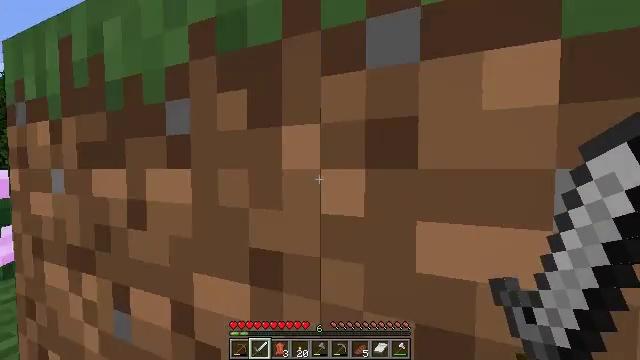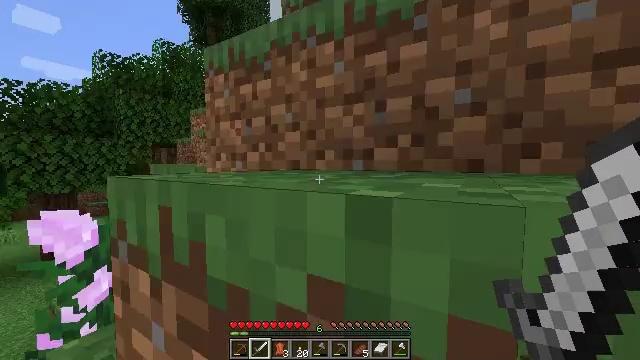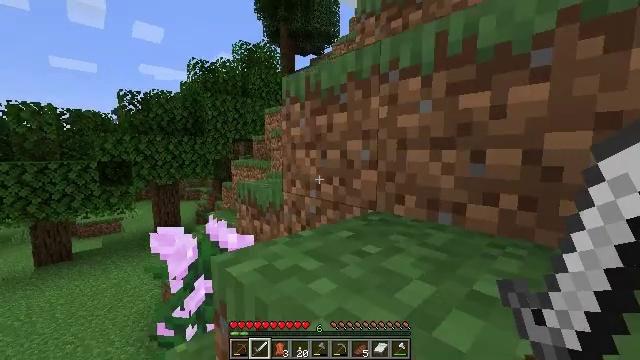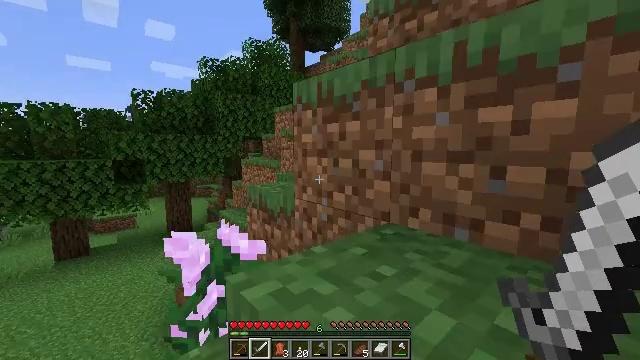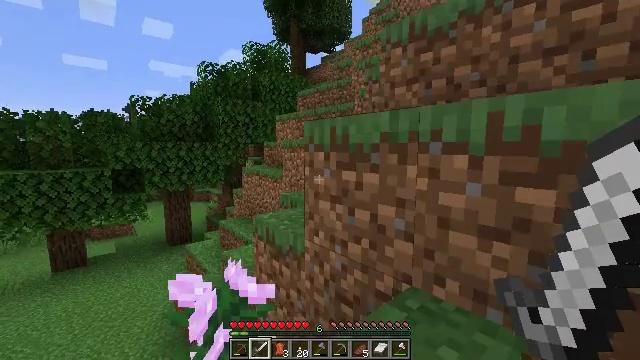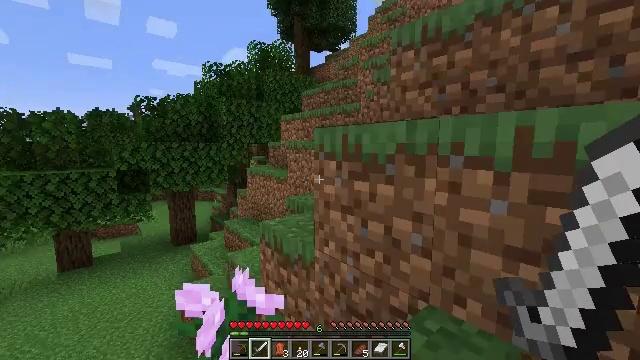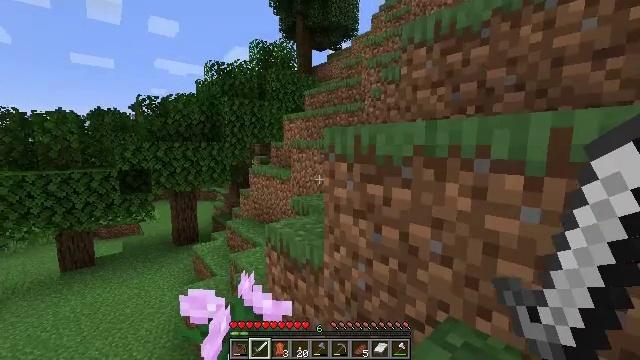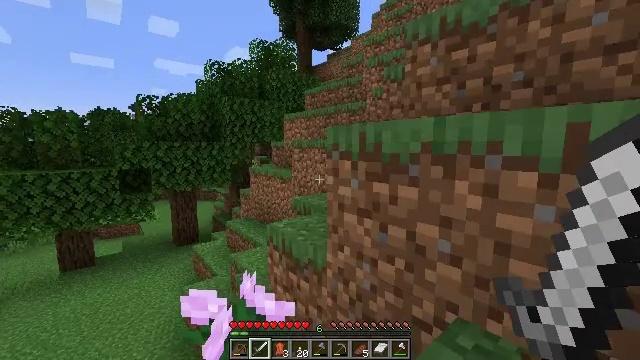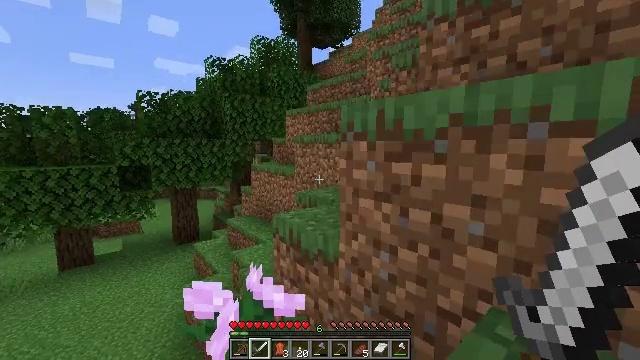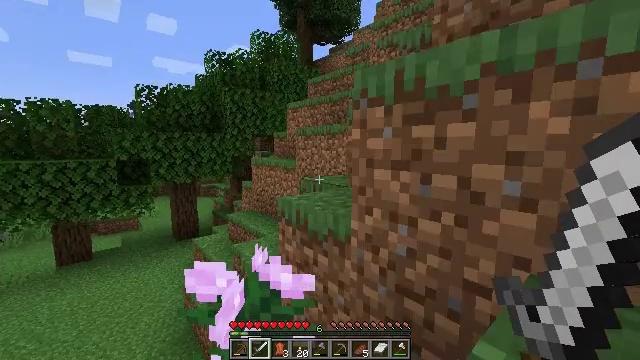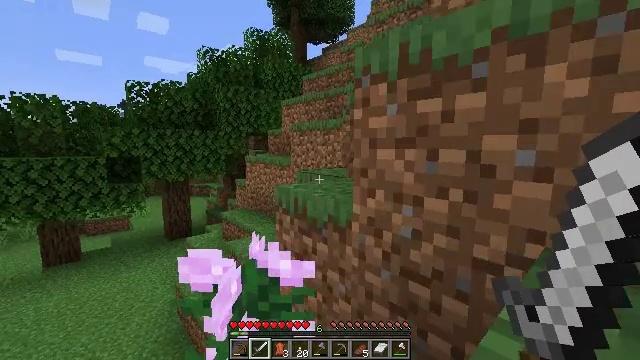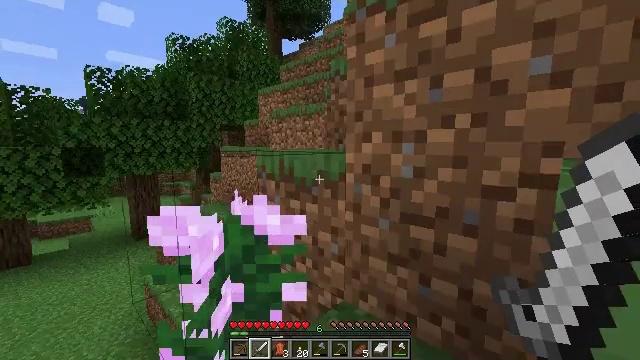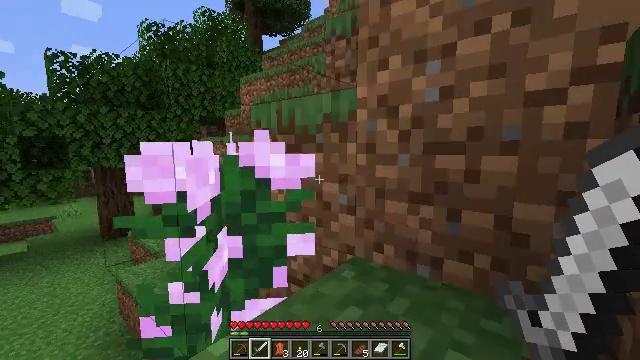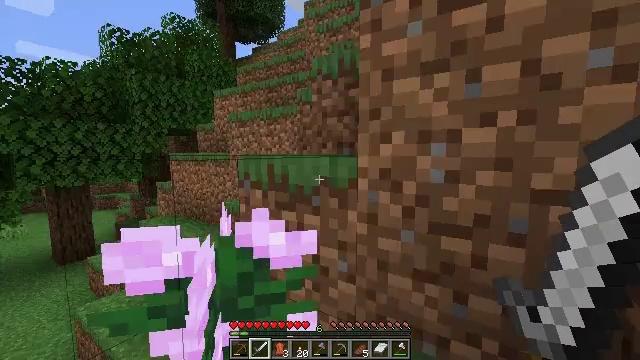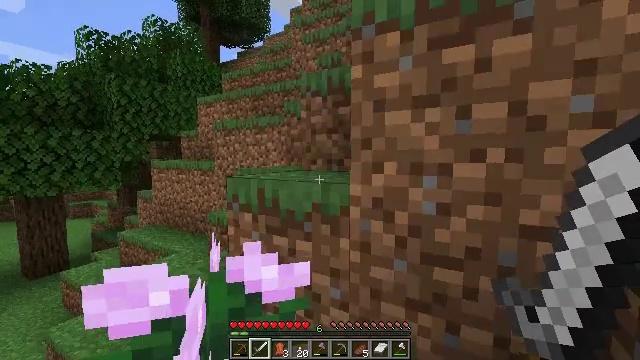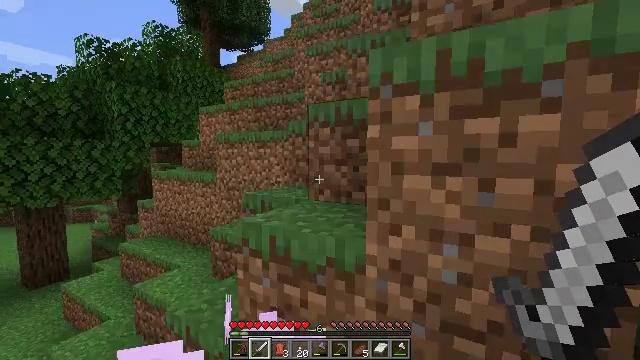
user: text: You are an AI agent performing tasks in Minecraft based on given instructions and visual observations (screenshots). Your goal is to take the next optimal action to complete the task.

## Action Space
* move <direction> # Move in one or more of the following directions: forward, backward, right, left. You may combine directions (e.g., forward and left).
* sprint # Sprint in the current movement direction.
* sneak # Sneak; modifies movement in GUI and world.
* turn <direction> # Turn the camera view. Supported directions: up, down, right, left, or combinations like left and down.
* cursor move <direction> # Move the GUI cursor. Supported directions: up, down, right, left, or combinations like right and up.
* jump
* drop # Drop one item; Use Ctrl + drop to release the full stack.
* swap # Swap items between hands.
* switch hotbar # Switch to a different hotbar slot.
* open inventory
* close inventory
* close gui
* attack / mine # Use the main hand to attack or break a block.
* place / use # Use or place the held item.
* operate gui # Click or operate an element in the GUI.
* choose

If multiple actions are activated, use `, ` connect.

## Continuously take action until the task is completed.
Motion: motion action
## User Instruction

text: Break oak leaves from the trees.
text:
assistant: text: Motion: move forward, sprint, turn left and down, jump
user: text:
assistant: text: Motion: move forward, sprint, turn left and down, jump
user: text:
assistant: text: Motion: move forward, sprint, turn left, jump
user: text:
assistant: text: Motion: move forward, sprint, jump
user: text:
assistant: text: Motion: move forward, sprint, jump
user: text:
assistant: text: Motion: move forward, sprint, jump
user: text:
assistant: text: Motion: move forward, sprint, jump
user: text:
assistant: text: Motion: move forward, sprint, jump
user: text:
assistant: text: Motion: move forward, sprint, jump
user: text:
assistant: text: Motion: move forward, sprint, turn right, jump
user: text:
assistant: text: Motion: move forward, sprint, turn right, jump
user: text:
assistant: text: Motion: move forward, sprint, turn right, jump
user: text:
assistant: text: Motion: move forward, sprint, turn right and up, jump
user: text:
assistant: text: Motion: move forward, sprint, turn right, jump
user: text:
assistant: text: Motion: move forward, sprint, jump
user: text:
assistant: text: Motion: move forward, sprint, jump
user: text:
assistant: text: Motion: move forward, sprint, jump
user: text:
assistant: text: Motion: move forward, sprint, jump
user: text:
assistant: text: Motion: move forward, sprint, turn right and up, jump
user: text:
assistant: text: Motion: move forward, sprint, turn right and up, jump
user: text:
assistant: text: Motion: move forward, sprint, turn right and up, jump
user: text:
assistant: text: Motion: move forward, sprint, turn right and up, jump
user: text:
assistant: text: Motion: move forward, sprint, turn right, jump
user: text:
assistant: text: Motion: move forward, sprint, turn right and up, jump
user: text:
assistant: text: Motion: move forward, sprint, turn right, jump
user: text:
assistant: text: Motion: move forward, sprint, jump
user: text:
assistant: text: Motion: move forward, sprint, jump
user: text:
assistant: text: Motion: move forward, sprint, jump
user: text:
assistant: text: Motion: move forward, sprint, turn right, jump
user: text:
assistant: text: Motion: move forward, sprint, turn right and up, jump